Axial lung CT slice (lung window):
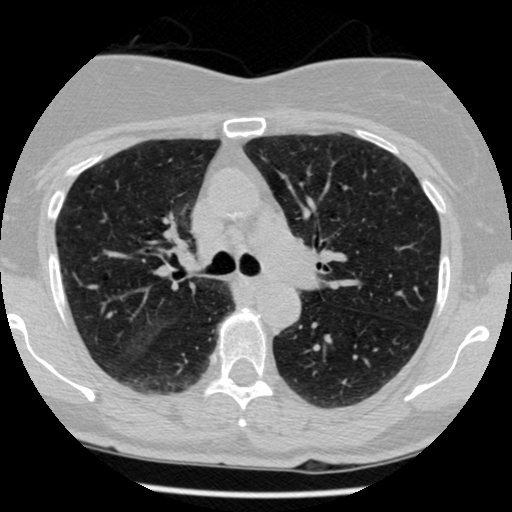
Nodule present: no